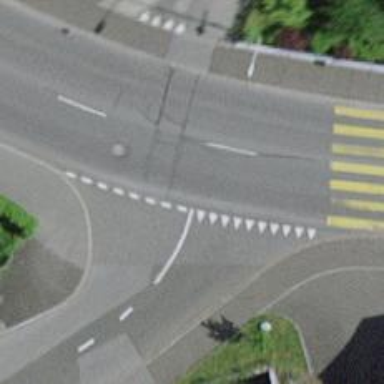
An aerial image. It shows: Road with "give way" sign.